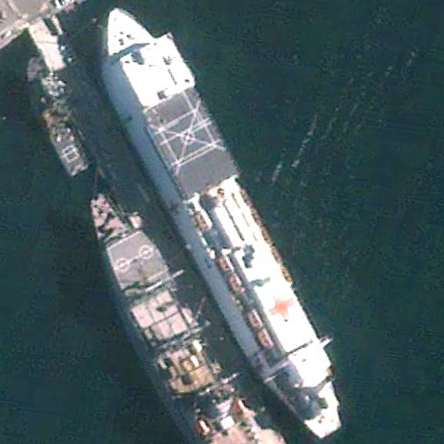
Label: civil